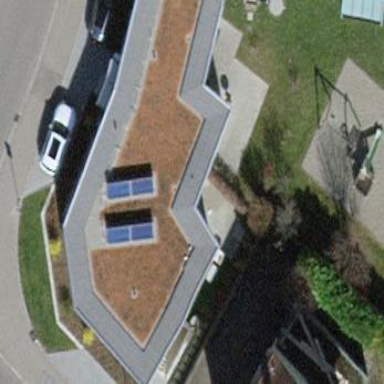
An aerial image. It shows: Semidetached house with flat roof.